三年级 · 度量几何学
在下面的长方形中剪一个最大的正方形, 正方形的面积是多少? 剩下图形的周长和面积分别是多少?

48 厘米
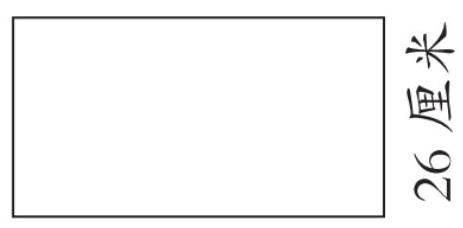
答案: 解: $26 \times 26=676$ (平方厘米)
$$
\begin{aligned}
& (48-26+26) \times 2 \\
& =(22+26) \times 2 \\
& =48 \times 2 \\
& =96 \text { (厘米 }) \\
& (48-26) \times 26 \\
& =22 \times 26 \\
& =572 \text { (平方厘米) }
\end{aligned}
$$

答: 正方形的面积是 676 平方厘米, 剩下图形的周长是 96 厘米, 面积是 572 平方厘米。